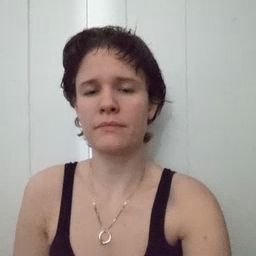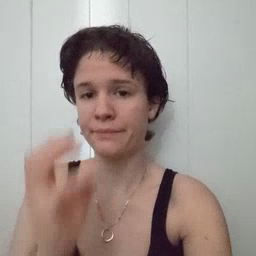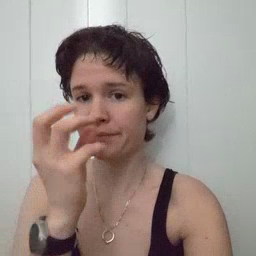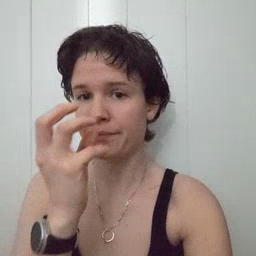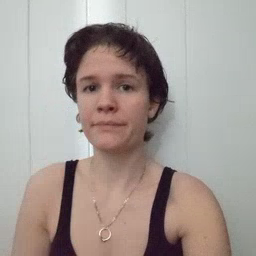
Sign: clown